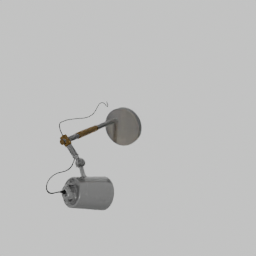
Label: lighting